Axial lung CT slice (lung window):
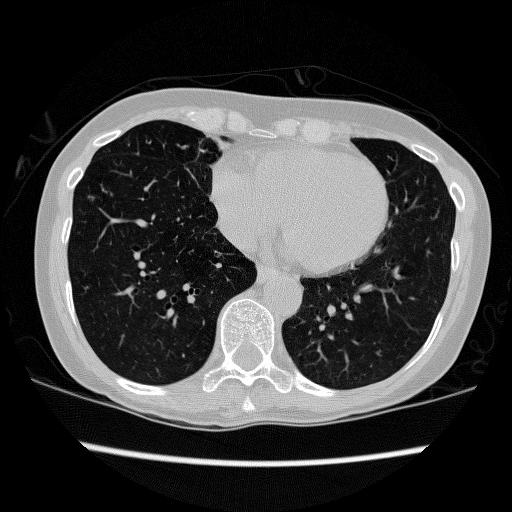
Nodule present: no